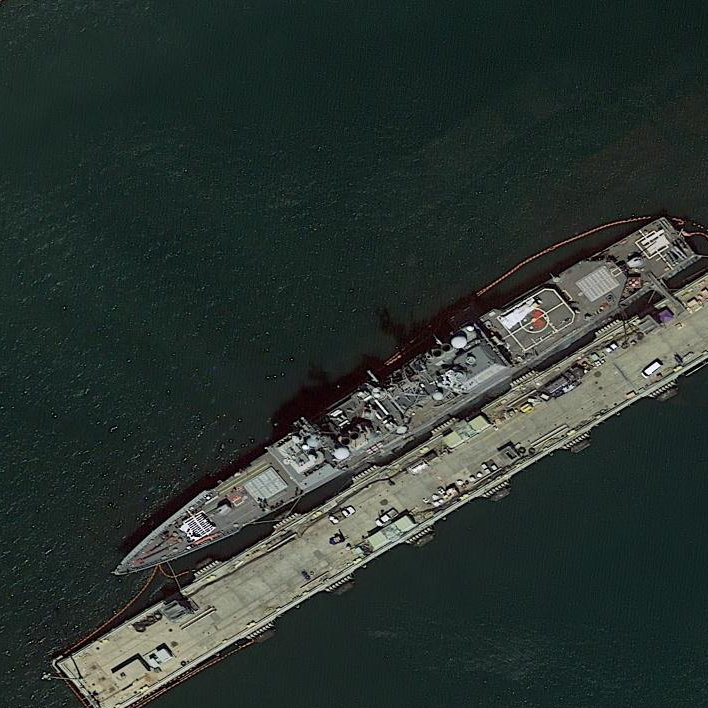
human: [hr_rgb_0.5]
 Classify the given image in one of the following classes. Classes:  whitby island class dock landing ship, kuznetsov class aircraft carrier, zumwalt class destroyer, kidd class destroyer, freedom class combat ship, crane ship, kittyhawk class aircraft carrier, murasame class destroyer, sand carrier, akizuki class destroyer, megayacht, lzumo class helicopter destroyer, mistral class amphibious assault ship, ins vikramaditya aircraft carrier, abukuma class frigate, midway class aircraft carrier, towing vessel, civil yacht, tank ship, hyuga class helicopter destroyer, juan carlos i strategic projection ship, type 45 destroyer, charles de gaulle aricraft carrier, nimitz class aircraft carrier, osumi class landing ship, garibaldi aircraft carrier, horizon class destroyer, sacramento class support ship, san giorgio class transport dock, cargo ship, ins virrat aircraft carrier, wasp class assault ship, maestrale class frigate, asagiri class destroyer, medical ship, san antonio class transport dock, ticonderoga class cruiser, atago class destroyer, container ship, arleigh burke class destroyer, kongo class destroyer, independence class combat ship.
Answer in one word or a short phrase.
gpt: Ticonderoga class cruiser